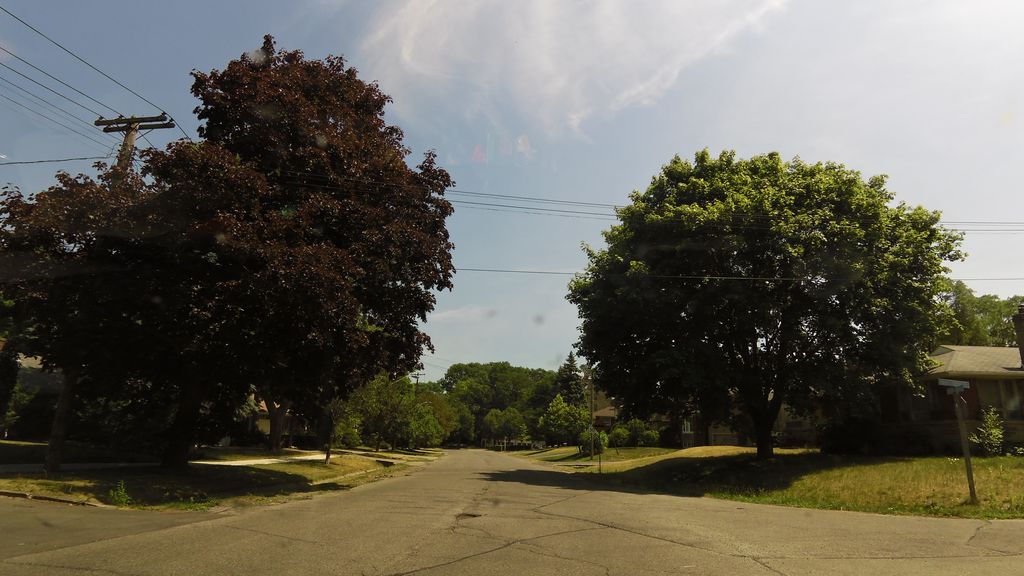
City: toronto